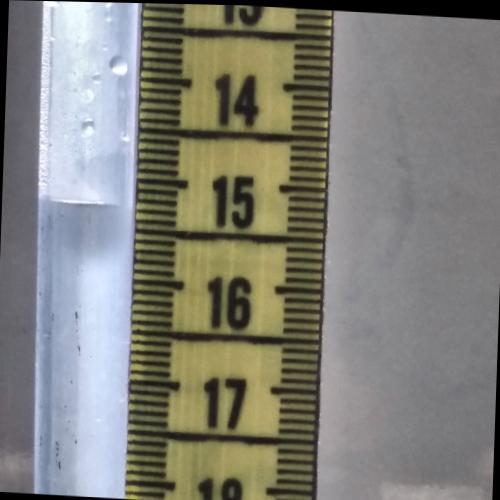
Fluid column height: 15.3 cm